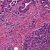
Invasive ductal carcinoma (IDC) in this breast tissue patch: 0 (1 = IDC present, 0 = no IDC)